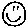
Label: smiley face